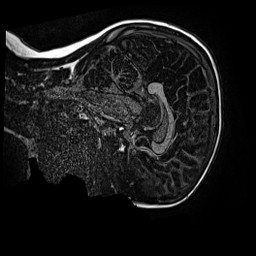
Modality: MP2RAGE
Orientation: sagittal
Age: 10
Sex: male
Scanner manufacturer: siemens
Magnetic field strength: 3 T
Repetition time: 4 s
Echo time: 0.00299 s